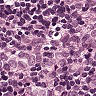
Metastatic tissue present: yes